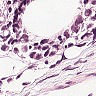
Metastatic tissue present: yes